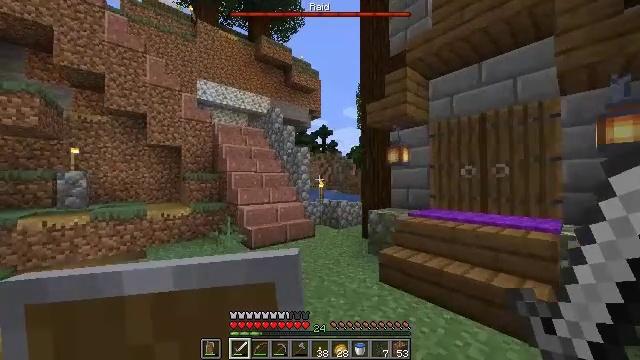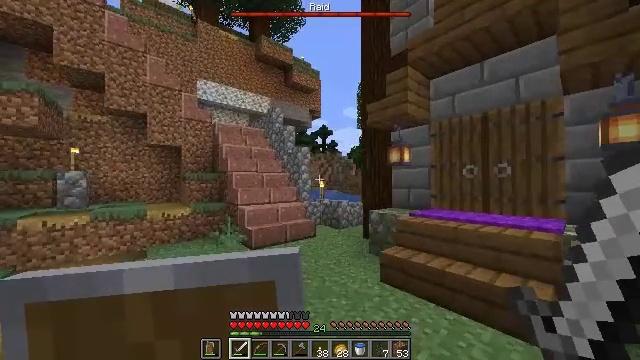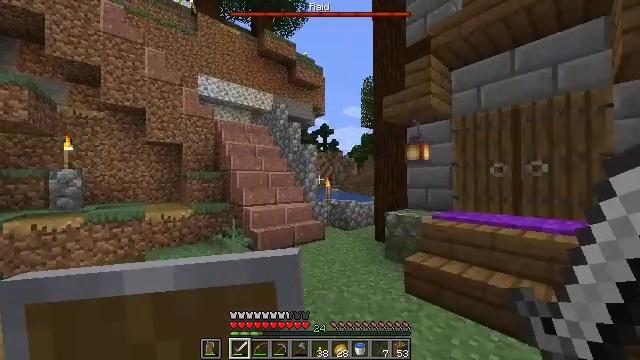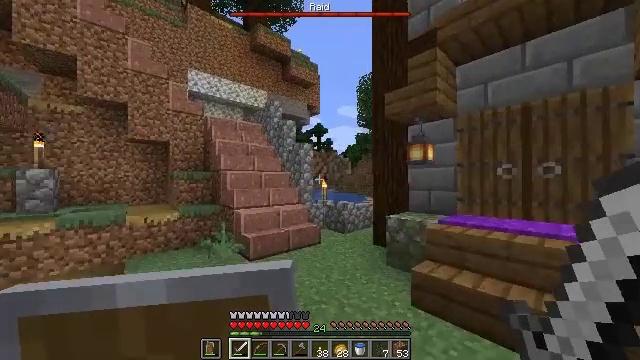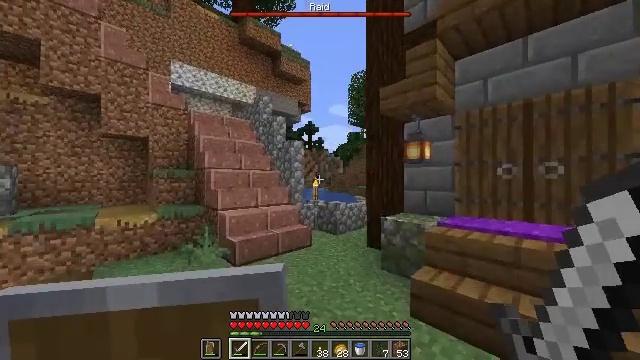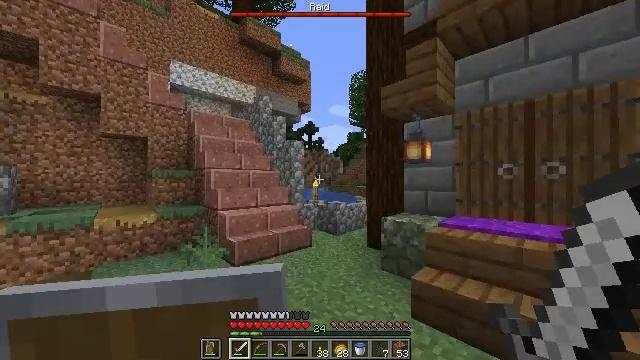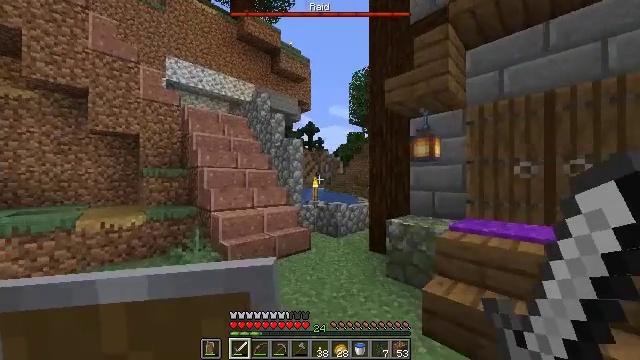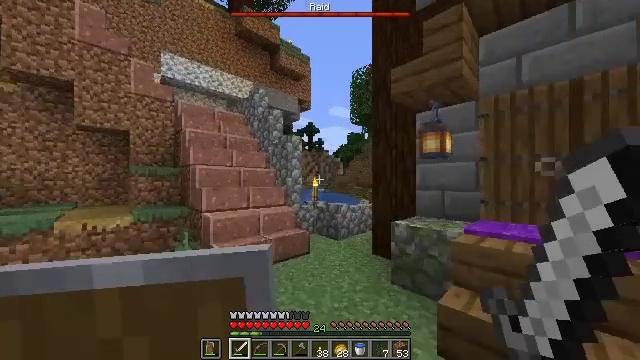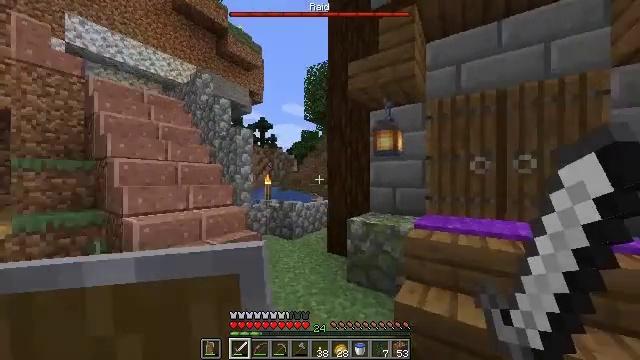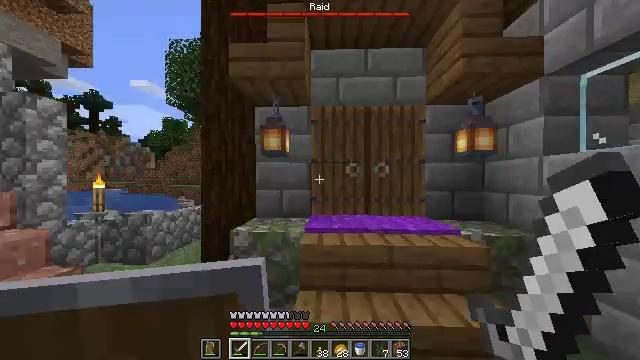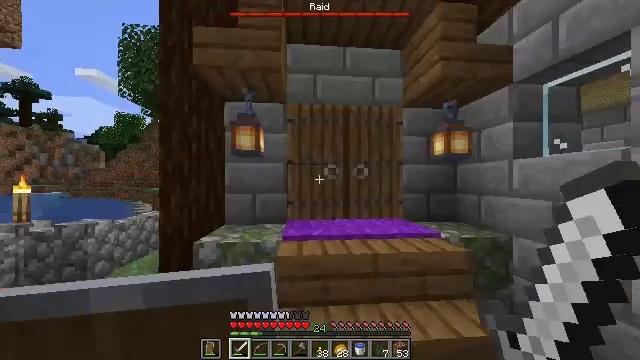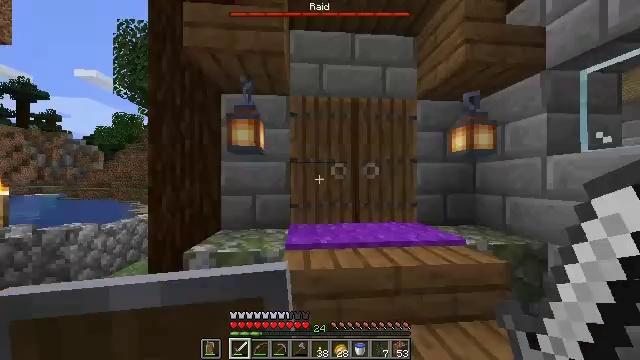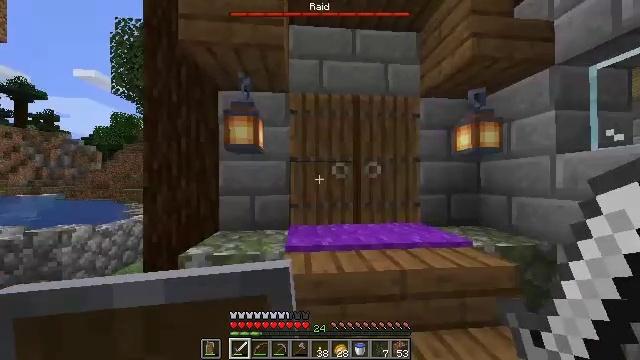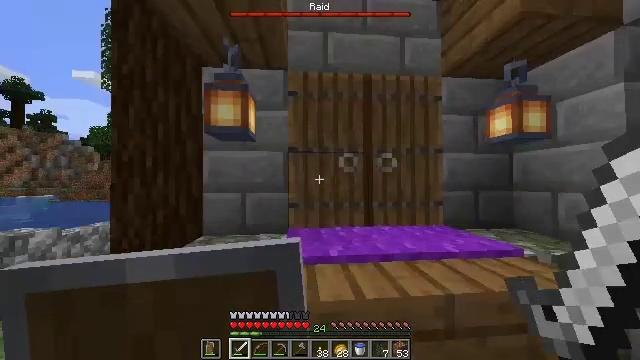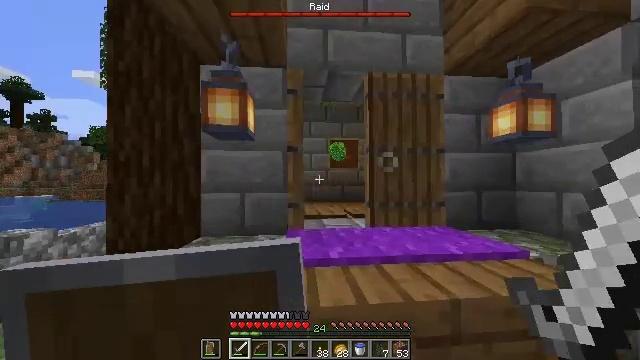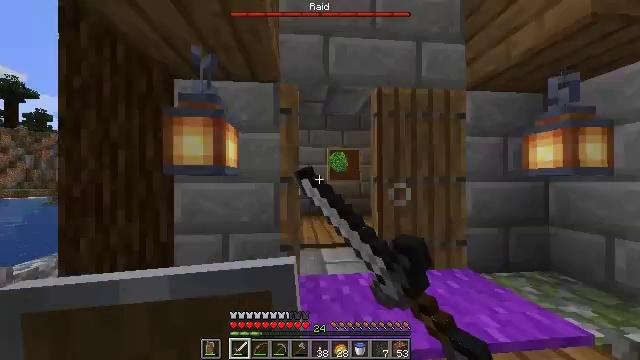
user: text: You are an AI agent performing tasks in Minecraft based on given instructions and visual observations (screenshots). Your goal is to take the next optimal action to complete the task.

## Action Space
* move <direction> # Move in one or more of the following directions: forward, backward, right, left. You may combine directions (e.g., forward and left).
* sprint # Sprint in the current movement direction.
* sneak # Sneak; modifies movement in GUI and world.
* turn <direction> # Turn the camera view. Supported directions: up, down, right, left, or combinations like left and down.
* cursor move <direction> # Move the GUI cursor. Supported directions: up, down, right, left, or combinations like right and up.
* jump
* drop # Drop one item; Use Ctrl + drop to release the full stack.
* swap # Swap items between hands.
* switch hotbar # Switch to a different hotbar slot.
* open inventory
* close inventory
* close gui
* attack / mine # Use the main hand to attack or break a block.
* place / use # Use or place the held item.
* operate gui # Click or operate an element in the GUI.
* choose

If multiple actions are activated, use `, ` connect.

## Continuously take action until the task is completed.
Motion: motion action
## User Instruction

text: Mine grass block from the ground.
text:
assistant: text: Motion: move forward and move left
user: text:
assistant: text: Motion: move forward
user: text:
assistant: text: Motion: move forward, turn right
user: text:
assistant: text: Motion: move forward, turn right
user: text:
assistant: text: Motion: move forward
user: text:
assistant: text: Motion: move forward
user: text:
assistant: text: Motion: move forward
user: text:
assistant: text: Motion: move forward, turn right
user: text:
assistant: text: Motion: move forward, turn right
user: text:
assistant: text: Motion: move forward, turn right
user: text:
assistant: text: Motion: move forward
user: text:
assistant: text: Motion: move forward
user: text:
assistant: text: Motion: move forward
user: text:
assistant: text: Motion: move forward, use / place
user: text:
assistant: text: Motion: move forward, use / place
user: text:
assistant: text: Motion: move forward, use / place
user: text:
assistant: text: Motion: move forward, turn left and down
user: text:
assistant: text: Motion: move forward, turn down
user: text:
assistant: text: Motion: move forward
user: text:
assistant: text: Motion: move forward, turn right and down
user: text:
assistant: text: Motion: move forward, turn right
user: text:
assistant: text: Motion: move forward
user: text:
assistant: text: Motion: move forward
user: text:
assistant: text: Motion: move forward, turn right
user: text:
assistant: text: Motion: move forward, turn right
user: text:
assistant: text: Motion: move forward
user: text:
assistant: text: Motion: move forward, turn right
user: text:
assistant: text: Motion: move forward
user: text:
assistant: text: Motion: move forward
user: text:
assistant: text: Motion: move forward, turn right